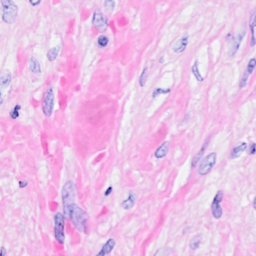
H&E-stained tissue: Breast